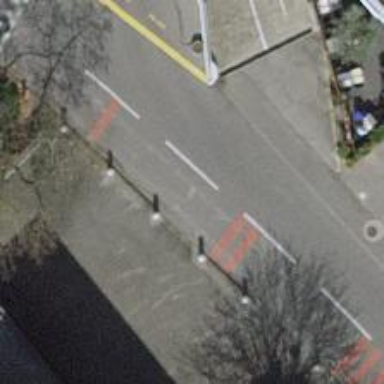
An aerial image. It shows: Bollard.